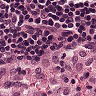
Metastatic tissue present: no